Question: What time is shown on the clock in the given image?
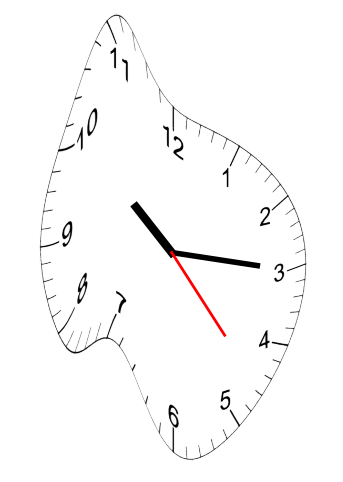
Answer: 10:15:23